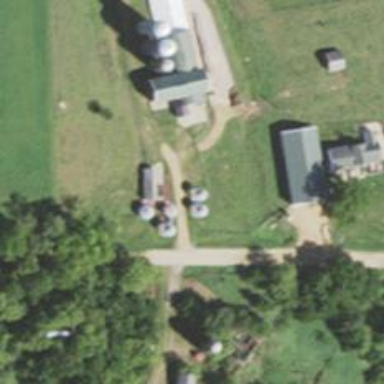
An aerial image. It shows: Silo.